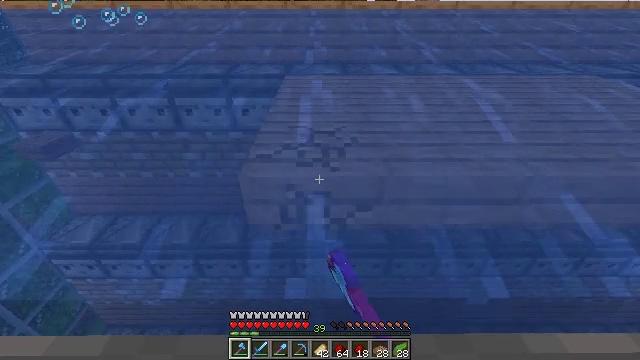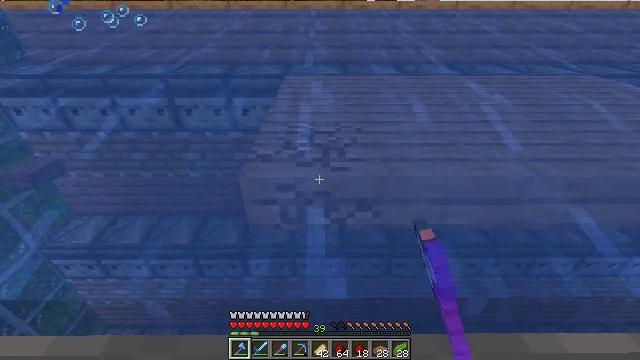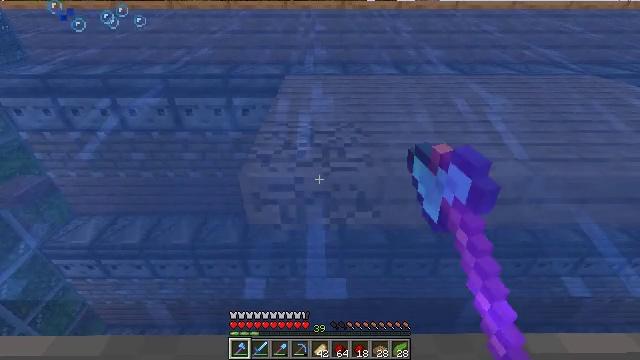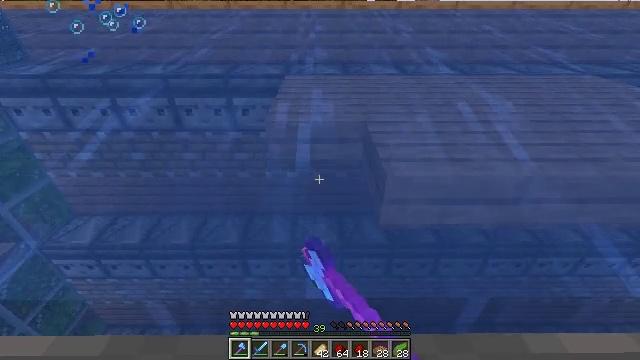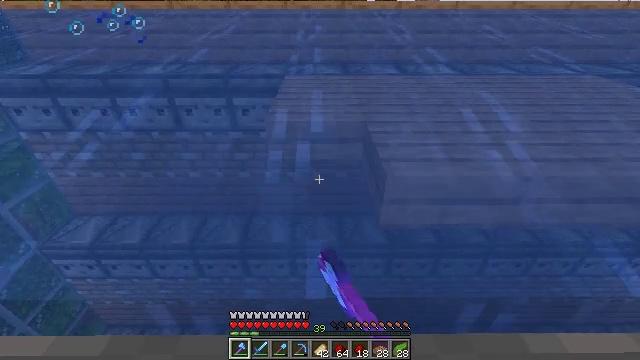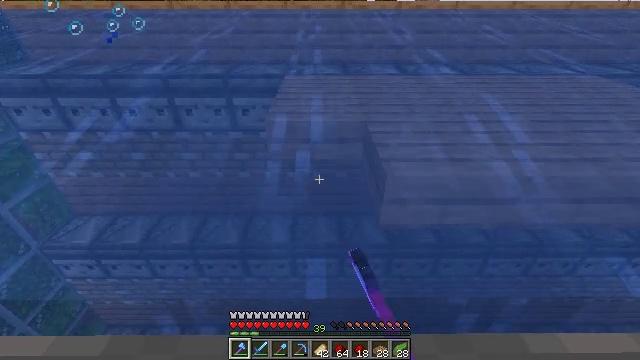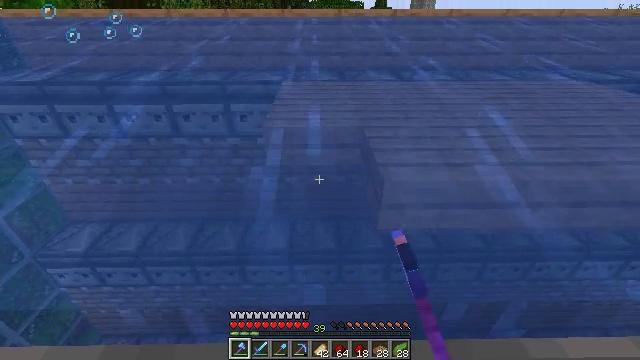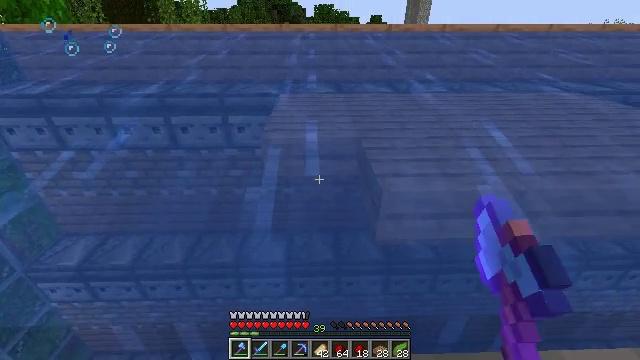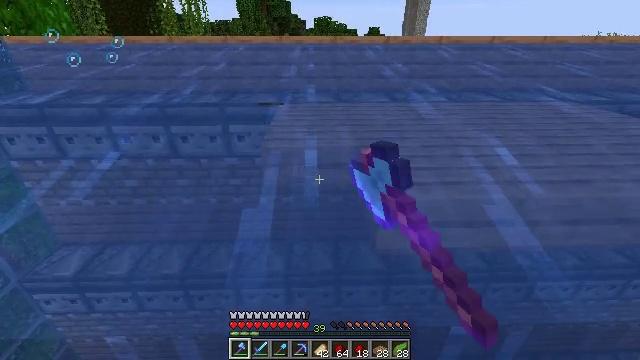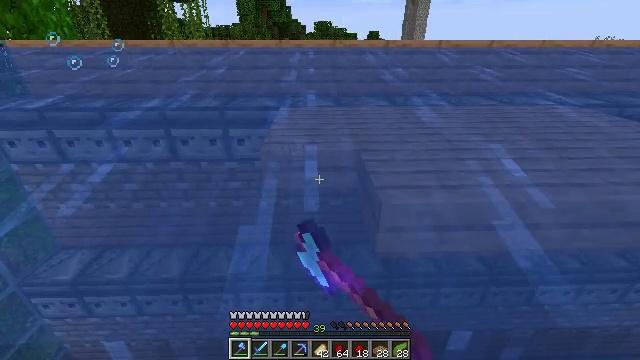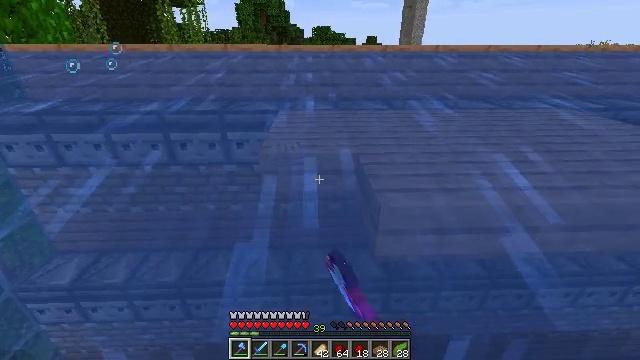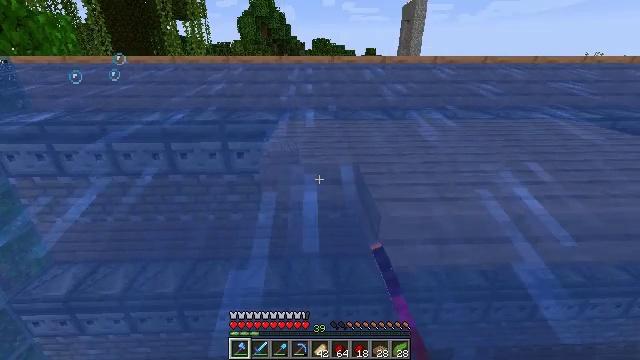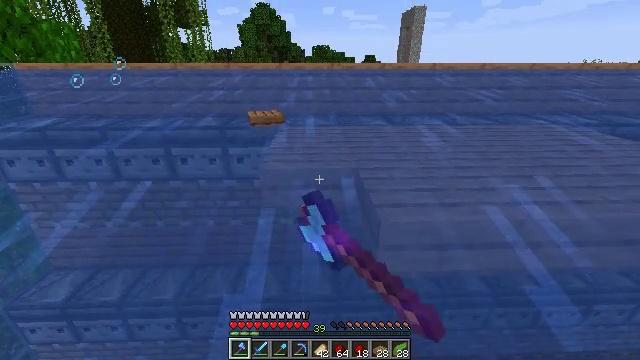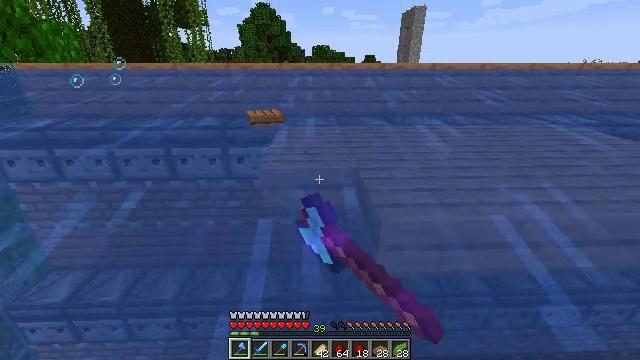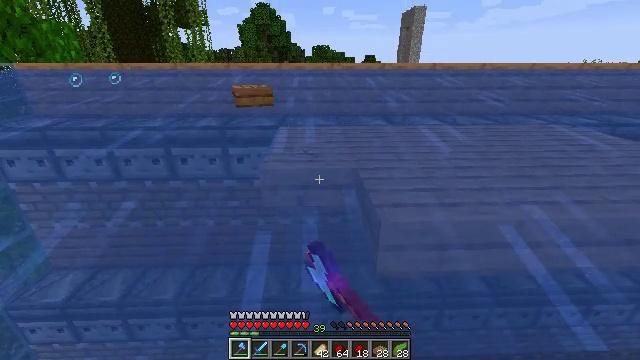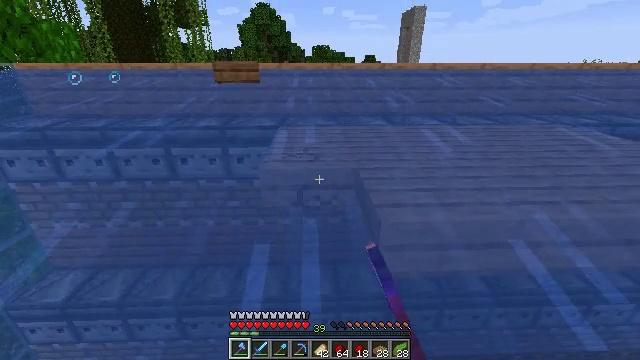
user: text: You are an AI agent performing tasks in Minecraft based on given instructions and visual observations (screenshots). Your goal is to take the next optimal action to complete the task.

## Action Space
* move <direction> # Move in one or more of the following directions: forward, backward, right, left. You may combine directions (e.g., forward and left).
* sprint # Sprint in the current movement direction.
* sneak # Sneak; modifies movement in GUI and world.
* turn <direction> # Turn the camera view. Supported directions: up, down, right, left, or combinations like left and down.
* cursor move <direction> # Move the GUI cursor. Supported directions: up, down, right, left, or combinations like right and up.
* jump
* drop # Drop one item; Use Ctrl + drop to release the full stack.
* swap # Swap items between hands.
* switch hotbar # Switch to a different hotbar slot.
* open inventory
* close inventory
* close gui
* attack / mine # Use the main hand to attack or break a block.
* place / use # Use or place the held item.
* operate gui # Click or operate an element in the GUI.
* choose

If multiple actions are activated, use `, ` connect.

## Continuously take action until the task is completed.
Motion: motion action
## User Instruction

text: Break the jungle slab to collect it.
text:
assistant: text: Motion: sneak, attack / mine
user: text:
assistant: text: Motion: sneak, attack / mine
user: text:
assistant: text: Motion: sneak, attack / mine
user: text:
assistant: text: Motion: sneak, attack / mine
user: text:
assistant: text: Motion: sneak, attack / mine
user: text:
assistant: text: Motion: sneak, turn up, attack / mine
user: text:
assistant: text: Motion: sneak, turn up, attack / mine
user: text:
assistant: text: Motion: sneak, turn up, attack / mine
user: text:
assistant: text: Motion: sneak, attack / mine
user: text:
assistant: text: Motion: sneak, attack / mine
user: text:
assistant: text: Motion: sneak, turn up, attack / mine
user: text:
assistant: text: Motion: sneak, turn up, attack / mine
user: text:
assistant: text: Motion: sneak, attack / mine
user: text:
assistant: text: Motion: sneak, attack / mine
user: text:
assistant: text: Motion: sneak, attack / mine
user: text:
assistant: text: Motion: sneak, attack / mine
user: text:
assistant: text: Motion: sneak, attack / mine
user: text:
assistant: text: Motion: sneak, attack / mine
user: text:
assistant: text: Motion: sneak, attack / mine
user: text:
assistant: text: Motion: sneak, turn up, attack / mine
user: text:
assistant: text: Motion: sneak, turn up, attack / mine
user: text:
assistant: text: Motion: sneak, attack / mine
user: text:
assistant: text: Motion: sneak, attack / mine
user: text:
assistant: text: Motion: sneak, attack / mine
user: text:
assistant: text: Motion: sneak, attack / mine
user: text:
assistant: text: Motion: sneak, attack / mine
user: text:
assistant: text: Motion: sneak, attack / mine
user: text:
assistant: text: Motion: sneak, attack / mine
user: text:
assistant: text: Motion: sneak, attack / mine
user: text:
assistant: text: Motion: sneak, attack / mine